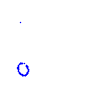
Particle: proton